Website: lowes
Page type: review-order
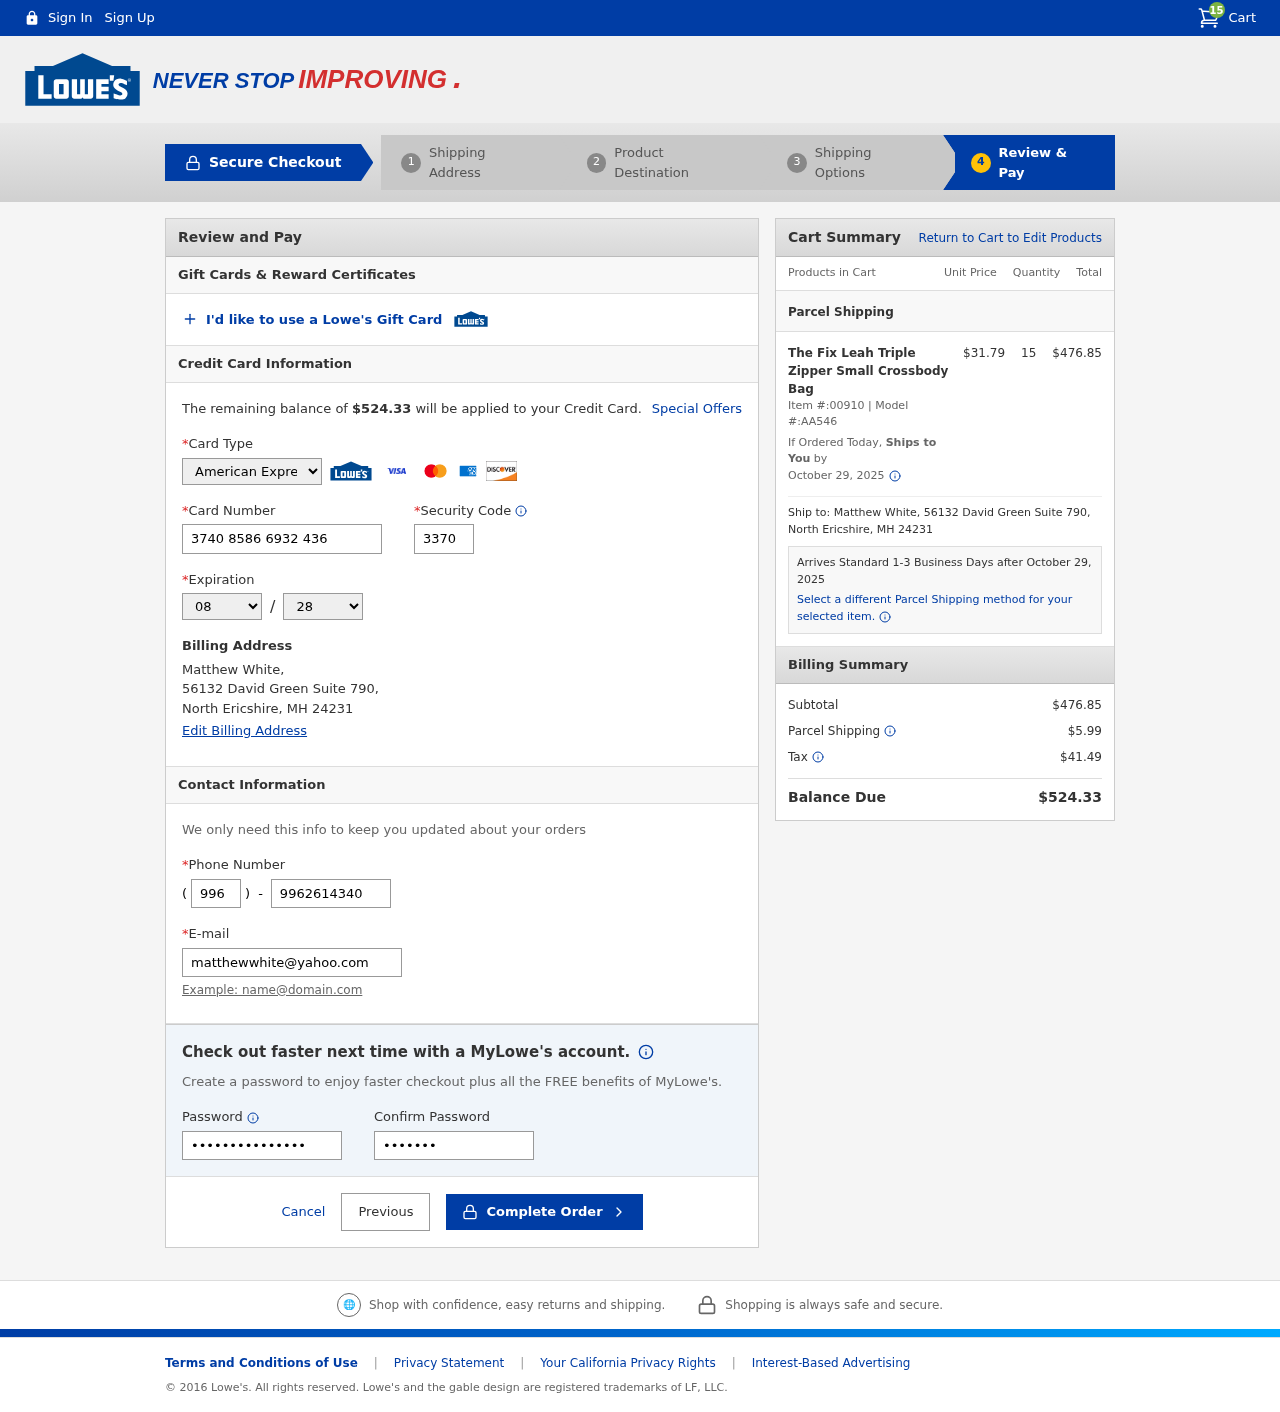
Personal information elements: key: PII_CARD_CVV
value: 3370
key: PII_CARD_EXPIRY_MONTH
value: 08
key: PII_CARD_EXPIRY_YEAR
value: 28
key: PII_CARD_NUMBER
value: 3740 8586 6932 436
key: PII_CARD_TYPE
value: American Express
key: PII_CITY
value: North Ericshire
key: PII_EMAIL
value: matthewwhite@yahoo.com
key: PII_FULLNAME
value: Matthew White,
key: PII_PHONE
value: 9962614340
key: PII_PHONE_AREA
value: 996
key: PII_POSTCODE
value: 24231
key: PII_STATE_ABBR
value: MH
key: PII_STREET
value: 56132 David Green Suite 790
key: PII_STREET
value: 56132 David Green Suite 790,
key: PII_FULLNAME2
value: Matthew White
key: PII_STATE
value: MH
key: PII_POSTCODE_FULL
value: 24231
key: PII_CITY_STATE
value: North Ericshire, MH
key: PII_CITY_STATE_ZIP
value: North Ericshire, MH 24231
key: PII_POSTCODE_NUMERIC
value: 24231
Product elements: key: PRODUCT1_NAME
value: The Fix Leah Triple Zipper Small Crossbody Bag
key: PRODUCT1_PRICE
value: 31.79
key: PRODUCT1_QUANTITY
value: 15
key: PRODUCT1_ITEM_NUMBER
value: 00910
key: PRODUCT1_MODEL_NUMBER
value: AA546
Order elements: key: ORDER_NUM_ITEMS
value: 15
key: ORDER_TOTAL
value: $524.33
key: ORDER_SHIPPING_DATE
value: October 29, 2025
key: ORDER_SUBTOTAL
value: $476.85
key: ORDER_SHIPPING_DATE2
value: October 29, 2025
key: ORDER_SUBTOTAL2
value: $476.85
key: ORDER_SHIPPING_COST
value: $5.99
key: ORDER_TAX
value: $41.49